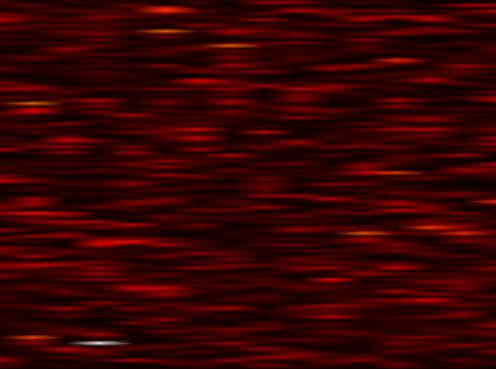
Label: FOFDM